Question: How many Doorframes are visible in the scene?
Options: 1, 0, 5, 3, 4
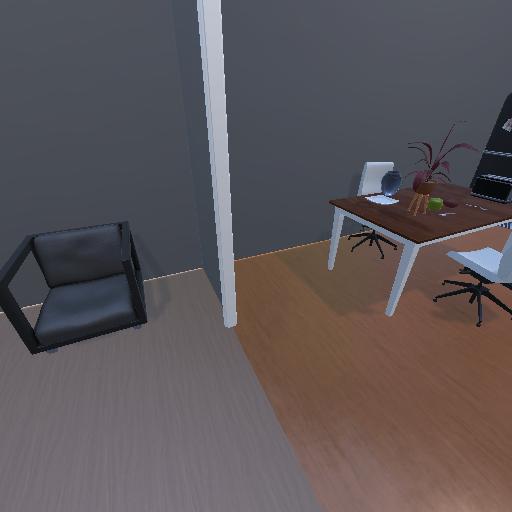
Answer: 1